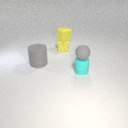
small yellow rubber cube below small yellow rubber cube